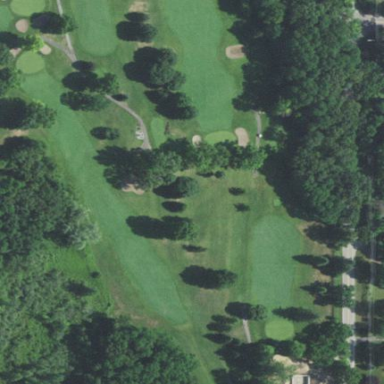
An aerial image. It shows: Grassy golf fairway.